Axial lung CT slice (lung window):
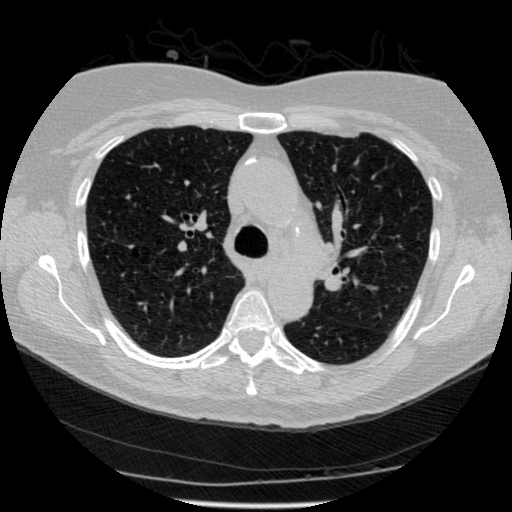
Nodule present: no